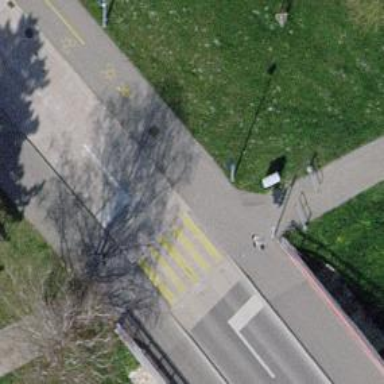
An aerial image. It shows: Asphalt footway.